Question: I am using 'Intellij' to develop 'Scala' program. When click 'run', it displays two applications:'HelloWorld' and 'HelloWorld$':

What is the difference between the 2 applications?
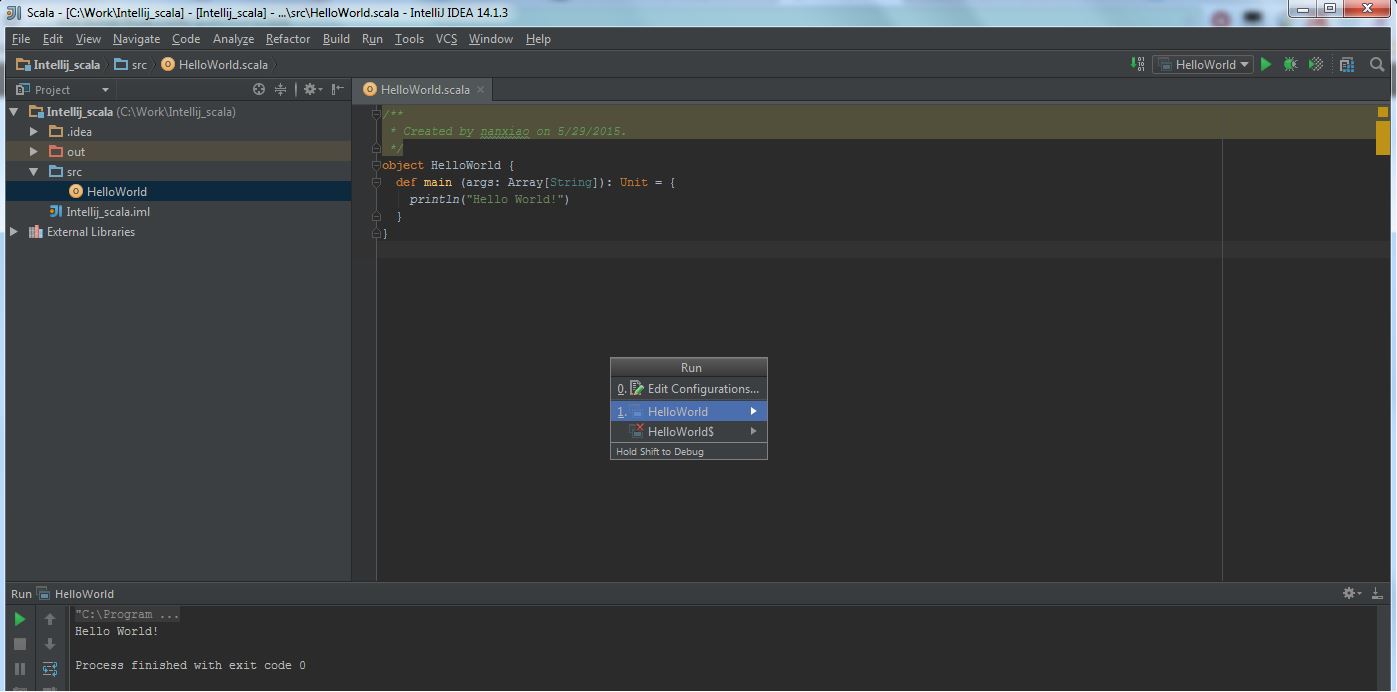
Answer: For 'jvm' 'HelloWorld$' is the class of singleton 'HelloWorld'.
Scala generates 'ObjectName$' class for every object 'ObjectName'.
It also creates static methods in this class that looks like this:
'''
public static void main(String[] args) {
MODULE$.main(args);
}
'''
From 'java'you could either get an instance of object 'ObjectName' using 'ObjectName$.MODULE$' static field, or call static proxy methods on 'ObjectName$'.